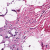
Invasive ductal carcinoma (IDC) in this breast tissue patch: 0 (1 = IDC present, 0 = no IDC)